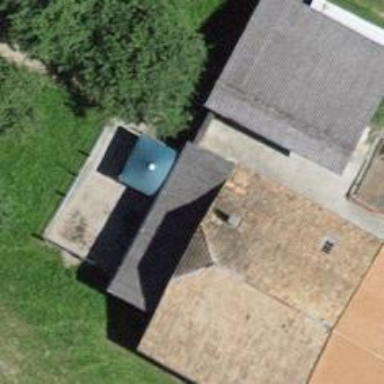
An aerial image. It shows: Barn.